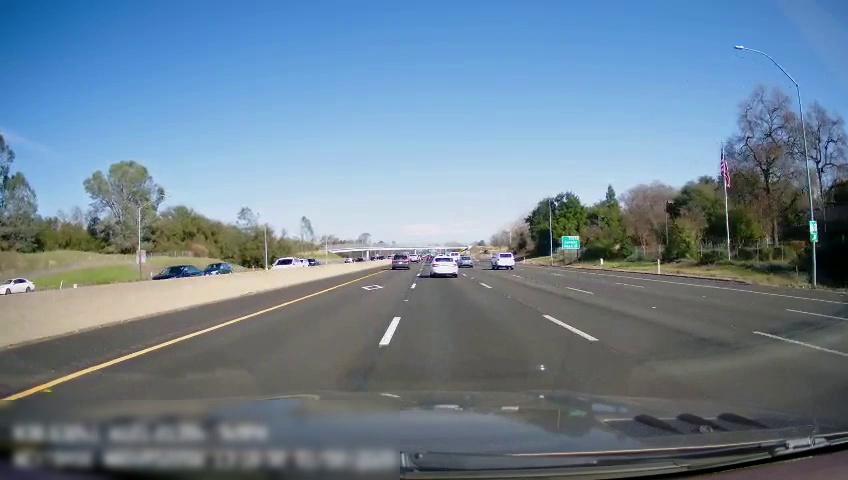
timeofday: Day
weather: Sunny
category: Drivable Space
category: Vehicles | SUV
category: Vehicles | Van
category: Vehicles | Car
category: Vehicles | SUV
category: Vehicles | Car
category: Vehicles | Car
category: Vehicles | Car
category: Vehicles | Car
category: Vehicles | Car
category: Lanes | Current Lane
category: Lanes | Current Lane
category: Lanes | Current Lane
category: Lanes | Alternate Lane
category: Lanes | Alternate Lane
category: Lanes | Alternate Lane
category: Traffic | Signs
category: Traffic | Signs
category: Traffic | Signs